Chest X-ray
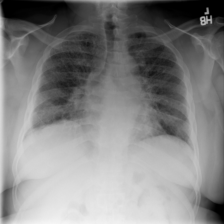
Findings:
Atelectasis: negative
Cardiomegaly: negative
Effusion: negative
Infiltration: negative
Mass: negative
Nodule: negative
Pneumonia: negative
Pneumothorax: negative
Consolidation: negative
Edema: negative
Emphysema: negative
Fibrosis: negative
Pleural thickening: negative
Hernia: negative